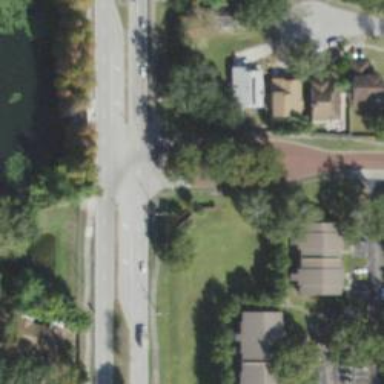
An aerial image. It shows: Unmarked road crossing.